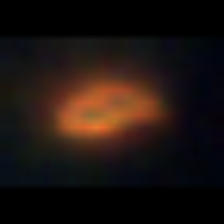
Taxon: Unknown_phyto
Group: Unknown